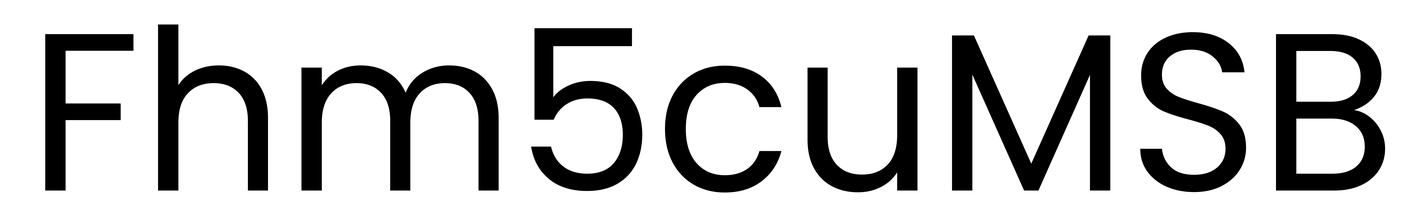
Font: Poppins-Regular